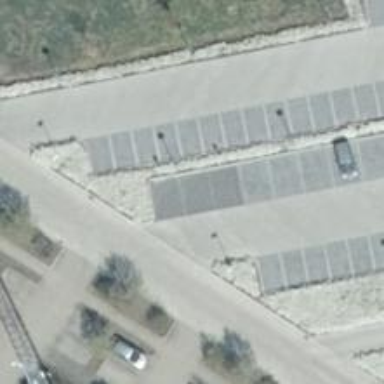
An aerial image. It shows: Parking aisle designated as service road.